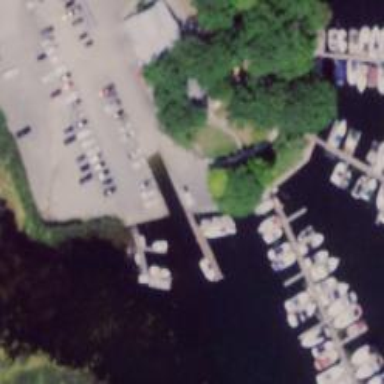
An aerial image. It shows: Slipway on leisure land.